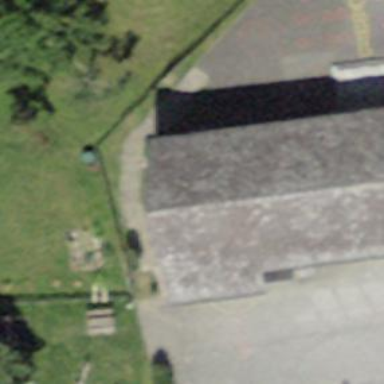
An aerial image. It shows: School building.